【题型】解答题　【知识点】解析几何　【难度】medium
现定义：若圆\(A\)上一动点\(M\)，圆\(A\)外一定点\(N\)，满足\(|MN|\)的最大值为其最小值的两倍，则称\(N\)为圆\(A\)的“上进点”。若点\(G\)同时是圆\(A\)和圆\(B\)的“上进点”，则称\(G\)为圆“\(A \oplus B\)”的“牵连点”。已知圆\(A:(x+1)^2+(y+1)^2=\frac{1}{3}\)。

(1) 若点\(C\)为圆\(A\)的“上进点”，求点\(C\)的轨迹方程并说明轨迹的形状；

(2) 已知圆\(B:(x-2)^2+(y-2)^2=1\)，且\(P,Q\)均为圆“\(A \oplus B\)”的“牵连点”。

(i) 求直线\(PQ\)的方程；

(ii) 若圆\(H\)是以线段\(PQ\)为直径的圆，直线\(l:y=kx+\frac{1}{3}\)与\(H\)交于\(I,J\)两点，探究当\(k\)不断变化时，在\(y\)轴上是否存在一点\(W\)，使得\(y\)轴平分\(\angle IWJ\)？若存在，求出点\(W\)的坐标；若不存在，请说明理由。
【解答】
\subsubsection*{【答案】}
(1) \((x+1)^2+(y+1)^2=3\)，轨迹是以\(A(-1,-1)\)为圆心、\(\sqrt{3}\)为半径的圆。

(2) (i) \(x+y=0\)；(ii) 存在，点\(W(0,3)\)。

\subsubsection*{【分析】}
(1) 根据题设定义得到\(|CA|=\sqrt{3}\)，再利用两点间的距离公式，即可求解；

(2) (i) 根据条件可得直线\(PQ\)为圆\((x+1)^2+(y+1)^2=3\)和\((x-2)^2+(y-2)^2=9\)的公共弦所在直线，即可求解；

(ii) 根据题设得到圆\(H\)的方程为\(x^2+y^2=1\)，再根据题设有\(k_{WI}+k_{WJ}=0\)，联立
\[
\begin{cases}
y=kx+\frac{1}{3}\\
x^2+y^2=1
\end{cases}
\]
消去\(y\)可得\((k^2+1)x^2+\frac{2}{3}kx-\frac{8}{9}=0\)，结合条件，利用根与系数的关系，即可求解。

\subsubsection*{【详解】}
(1) 设\(C(x,y)\)，因为点\(C\)为圆\(A\)的“上进点”，

所以\(|CA|+\sqrt{\frac{1}{3}}=2\left(|CA|-\sqrt{\frac{1}{3}}\right)\)，即\(|CA|=\sqrt{3}\)，又\(A(-1,-1)\)，得到\(\sqrt{(x+1)^2+(y+1)^2}=\sqrt{3}\)，

所以\(C\)的轨迹方程为\((x+1)^2+(y+1)^2=3\)，点\(C\)的轨迹是以\(A(-1,-1)\)为圆心、\(\sqrt{3}\)为半径的圆。

(2) (i) 因为\(P\)为圆“\(A \oplus B\)”的“牵连点”，所以\(P\)同时为圆\(A\)与圆\(B\)的“上进点”，

由\(P\)为圆\(B\)的“上进点”，得\(|PB|+1=2(|PB|-1)\)，所以\(|PB|=3\)，

即点\(P\)在圆\((x-2)^2+(y-2)^2=9\)上，

由\(P\)为圆\(A\)的“上进点”，由(1)知点\(P\)在圆\((x+1)^2+(y+1)^2=3\)上，

所以点\(P\)是圆\((x+1)^2+(y+1)^2=3\)和\((x-2)^2+(y-2)^2=9\)的交点。

因为\(P,Q\)均为圆“\(A \oplus B\)”的“牵连点”，

所以直线\(PQ\)为圆\((x+1)^2+(y+1)^2=3\)和\((x-2)^2+(y-2)^2=9\)的公共弦所在直线，

两圆方程相减可得\(x+y=0\)，故直线\(PQ\)的方程为\(x+y=0\)。

(ii) 因为\((x+1)^2+(y+1)^2=3\)的圆心为\(S(-1,-1)\)，半径为\(\sqrt{3}\)，

又\((x-2)^2+(y-2)^2=9\)的圆心为\(T(2,2)\)，半径为\(3\)，

所以直线\(ST\)的方程为\(y=x\)，与\(x+y=0\)联立得\(PQ\)的中点坐标为\((0,0)\)，

点\(S\)到直线\(x+y=0\)的距离为\(\frac{2}{\sqrt{2}}=\sqrt{2}\)，则\(\frac{|PQ|}{2}=\sqrt{(\sqrt{3})^2-(\sqrt{2})^2}=1\)，

所以圆\(H\)的方程为\(x^2+y^2=1\)，

假设\(y\)轴上存在点\(W(0,t)\)满足题意，设\(I(x_1,y_1),J(x_2,y_2),x_1x_2 \neq 0\)。

则\(k_{WI}+k_{WJ}=0\)，即\(\frac{y_1-t}{x_1}+\frac{y_2-t}{x_2}=0\)，整理得\(x_2(y_1-t)+x_1(y_2-t)=0\)。

将\(y_1=kx_1+\frac{1}{3},y_2=kx_2+\frac{1}{3}\)代入上式可得
\[
x_2\left(kx_1+\frac{1}{3}-t\right)+x_1\left(kx_2+\frac{1}{3}-t\right)=0,
\]
整理得
\[
2kx_1x_2+\left(\frac{1}{3}-t\right)(x_1+x_2)=0, \quad \text{①}
\]
联立
\[
\begin{cases}
y=kx+\frac{1}{3}\\
x^2+y^2=1
\end{cases}
\]
消去\(y\)可得\((k^2+1)x^2+\frac{2}{3}kx-\frac{8}{9}=0\)，\(\Delta=\frac{4}{9}k^2+\frac{32}{9}(k^2+1)>0\)，

所以\(x_1+x_2=-\frac{2}{3}\frac{k}{k^2+1},x_1x_2=-\frac{8}{9}\frac{1}{k^2+1}\)，代入①并整理得\(-2k+\frac{2}{3}kt=0\)，

此式对任意的\(k\)都成立，所以\(t=3\)，

故\(y\)轴上存在点\(W(0,3)\)，满足题意恒成立。

\subsubsection*{【点睛】}
方法点睛：“新定义”主要是指即时定义新概念、新公式、新定理、新法则、新运算五种，然后根据此新定义去解决问题，有时还需要用类比的方法去理解新的定义，这样有助于对新定义的透彻理解。但是，透过现象看本质，它们考查的还是基础数学知识，所以说“新题”不一定是“难题”，掌握好三基，以不变应万变才是制胜法宝。
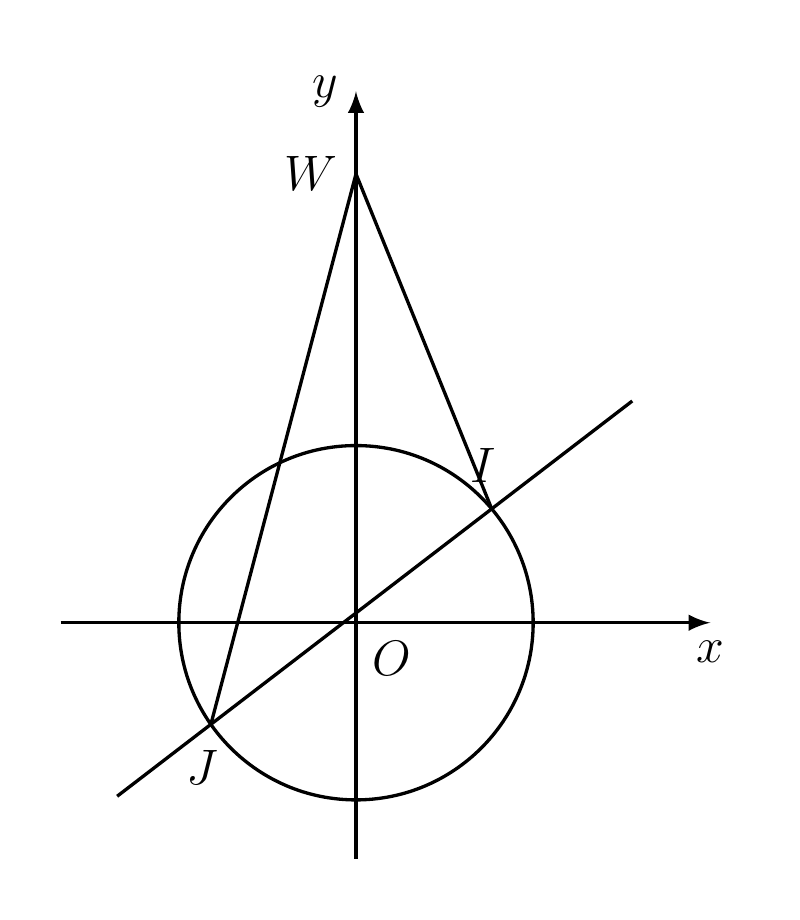